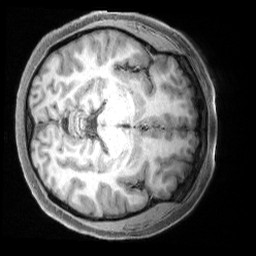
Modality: T1w
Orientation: axial
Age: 35
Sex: female
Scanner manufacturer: siemens
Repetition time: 2.4 s
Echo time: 0.00231 s